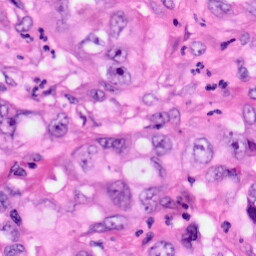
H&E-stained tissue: Pancreatic